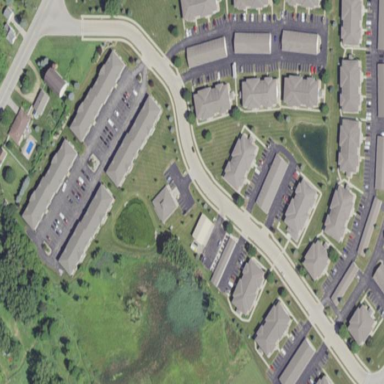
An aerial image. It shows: Residential area.